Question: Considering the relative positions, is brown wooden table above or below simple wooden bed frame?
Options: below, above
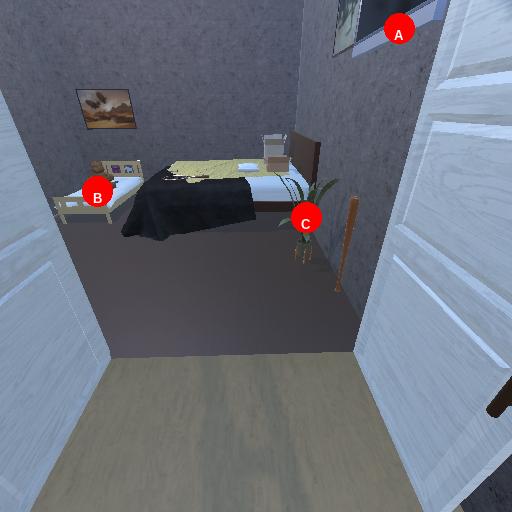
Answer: below